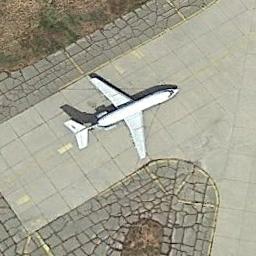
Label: airplane